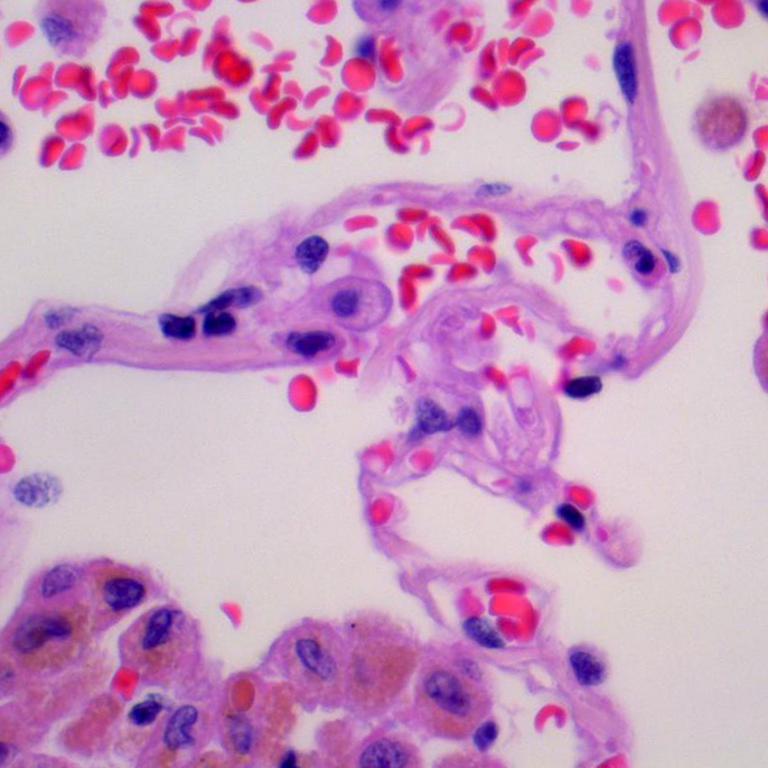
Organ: lung
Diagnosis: benign